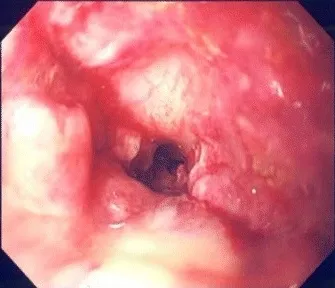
Endoscopic findings of esophageal stenosis showing a circular occlusion caused by the esophageal tumor.
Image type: endoscopy (airway_endoscopy)